Question: I am looking for a marching ants border or line in Morphic:

<URL>:
> The easiest way to achieve this animation is by drawing the selection using a pen pattern that contains diagonal lines. If the selection outline is only one pixel thick, the slices out of the pattern will then look like a dashed line, and the animation can easily be achieved by simply shifting the pattern one pixel sideways and redrawing the outline.
As there is probably none readymade, has anybody a hint for me how to create such a border or line?
(The marching ants pattern as a GIF animation is <URL>
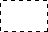
Answer: Actually, Morphic does have it:
'''
(PolygonMorph
vertices: Rectangle fromUser corners
color: Color transparent
borderWidth: 2
borderColor: Color black)
dashedBorder: {10. 10. Color white. 0. 1};
openInHand
'''
Since this is polygon-based it can not only be a rectangle but any shape.